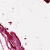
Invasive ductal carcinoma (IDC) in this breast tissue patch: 0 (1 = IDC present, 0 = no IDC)